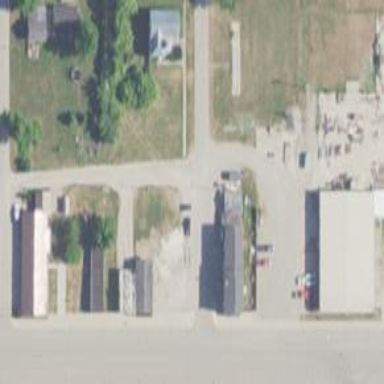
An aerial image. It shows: Alleyway designated as service road.